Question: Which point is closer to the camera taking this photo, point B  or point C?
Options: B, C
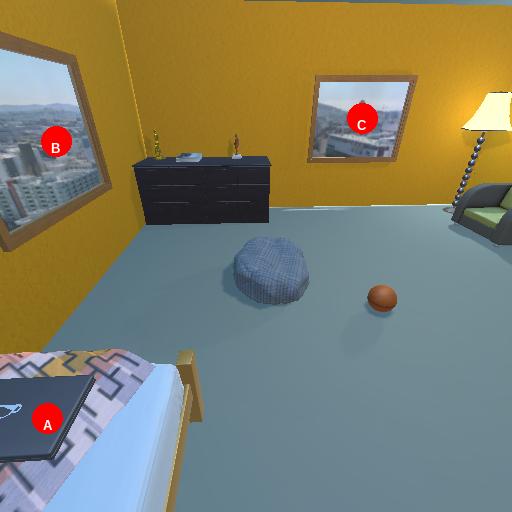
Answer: B